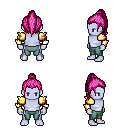
a pixel art fantasy rpg character, male body template, dark elf, purple skin, gold arm armor, teal pants, pink long topknot hairstyle, four views (front, back, left, right), 2x2 character sprite sheet, small pixel art, hard edges, no anti-aliasing